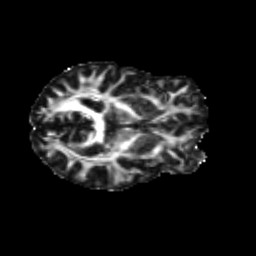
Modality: FA
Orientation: axial
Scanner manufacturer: siemens
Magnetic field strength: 3 T
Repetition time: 9.2 s
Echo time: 0.084 s